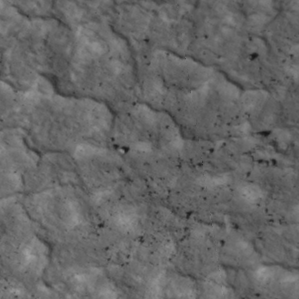
Label: non_frost